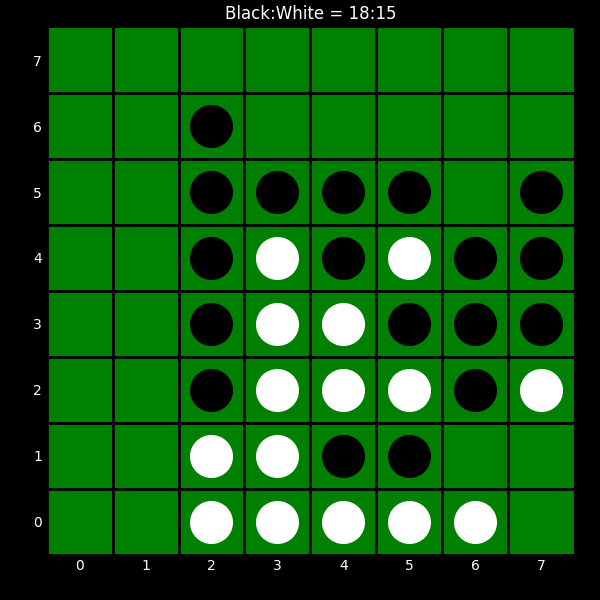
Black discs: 18
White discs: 15